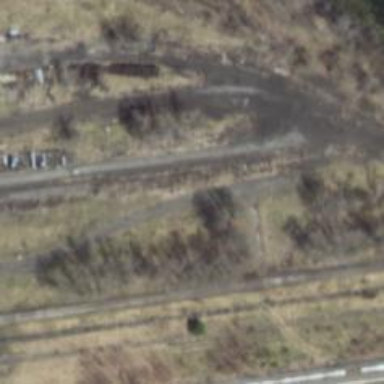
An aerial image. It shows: Railway spur service.